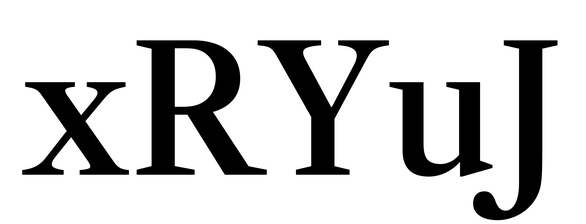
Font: LibreCaslonText_Medium